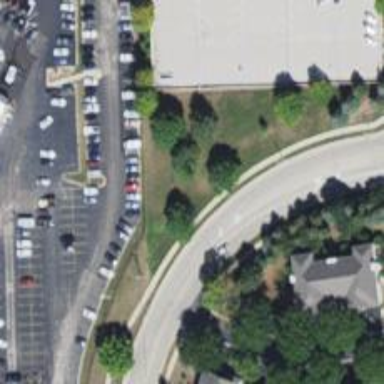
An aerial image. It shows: Residential road with separate asphalt sidewalk.